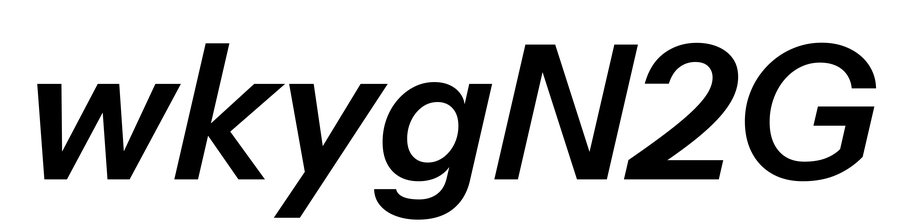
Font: InstrumentSans-Italic_SemiBold_Italic